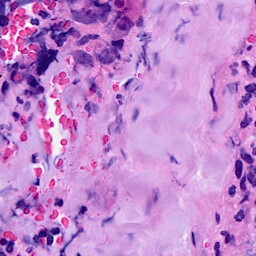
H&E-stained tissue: Breast